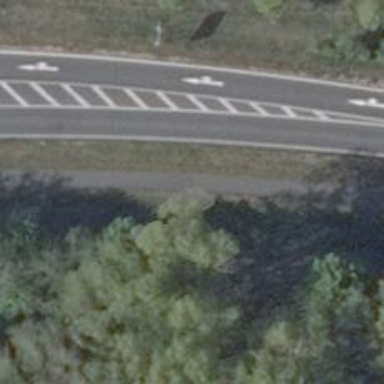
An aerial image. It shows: Asphalt cycleway.